Question: I am creating a simple android application. for my login page I want to have a background picture and another view at top of it like the sample that I have below (imagine the black part is my background picture and the green part is the view with a description and two button!) Right now I set the background picture to my relative layout activity and I am using the alert dialog for the view that I was talking about!
I was wondering is there any better and cleaner way to do this? because with the alert diaolog there are lots of cases that I need to take care of!
Thank you very much

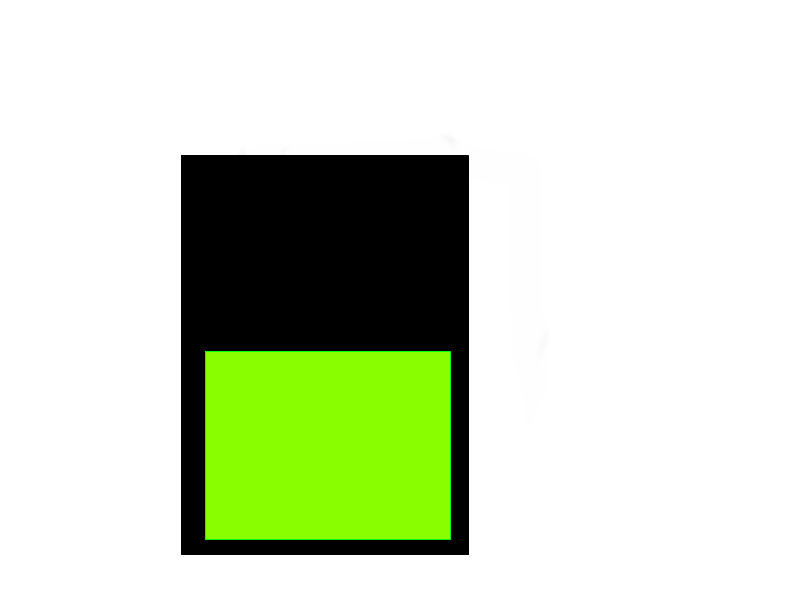
Answer: Try this,
'''
<?xml version="1.0" encoding="utf-8"?>
<RelativeLayout xmlns:android="http://schemas.android.com/apk/res/android"
android:layout_width="match_parent"
android:layout_height="match_parent"
android:background="#000000"
android:orientation="vertical" >
<RelativeLayout
android:layout_width="match_parent"
android:layout_height="wrap_content"
android:layout_alignParentBottom="true"
android:background="#00FF00"
android:layout_margin="16dp" >
<TextView
android:id="@+id/description"
android:layout_width="match_parent"
android:layout_height="wrap_content"
android:text="Description"
android:padding="16dp"
android:textColor="#FFFFFF" />
<LinearLayout
android:layout_width="match_parent"
android:layout_height="wrap_content"
android:layout_below="@+id/description"
android:orientation="horizontal"
android:weightSum="2" >
<Button
android:layout_width="0dp"
android:layout_height="wrap_content"
android:layout_weight="1"
android:gravity="bottom"
android:padding="16dp"
android:text="Button1" />
<Button
android:layout_width="0dp"
android:layout_height="wrap_content"
android:layout_weight="1"
android:padding="16dp"
android:text="Button2" />
</LinearLayout>
</RelativeLayout>
</RelativeLayout>
'''